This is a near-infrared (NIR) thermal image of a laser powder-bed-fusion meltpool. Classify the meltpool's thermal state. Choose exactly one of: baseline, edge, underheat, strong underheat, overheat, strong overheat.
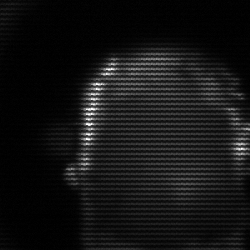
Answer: baseline